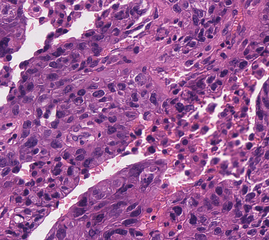
Tumor epithelial tissue: yes
Tumor-associated stroma tissue: no
Normal tissue: no